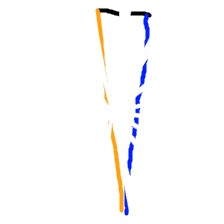
Shape: triangle